Question: I've got the following code:
'''
<div class="row">
<div class="col-lg-12">
<div class="form-group">
<input class="form-control"><button class="btn btn-primary">Absenden</button>
</div>
</div>
</div>
'''
I want the button placed next to the input like it is on the following picture:
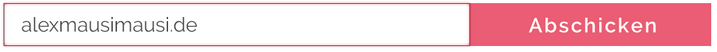
Answer: You can use 'input-group' for this:
'''
<div class="input-group">
<input type="text" class="form-control">
<span class="input-group-btn">
<button class="btn btn-default" type="button">Abschicken</button>
</span>
</div><!-- /input-group -->
'''
---
Du kannst 'input-group' dafur nutzen:
'''
<div class="input-group">
<input type="text" class="form-control">
<span class="input-group-btn">
<button class="btn btn-default" type="button">Abschicken</button>
</span>
</div><!-- /input-group -->
'''